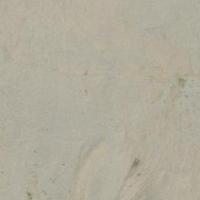
EUNIS habitat code: 48
Species observed at this site:
Doronicum grandiflorum